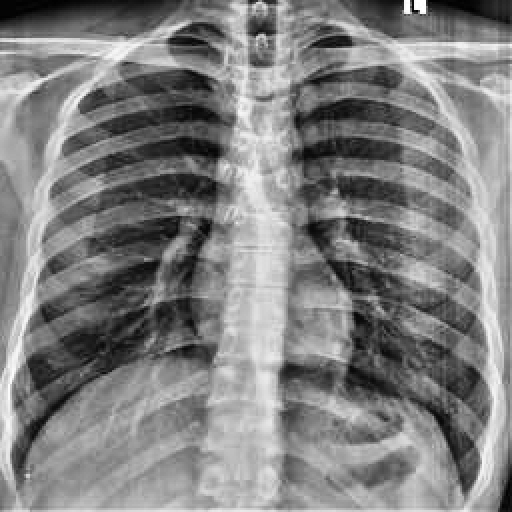
Finding: NORMAL